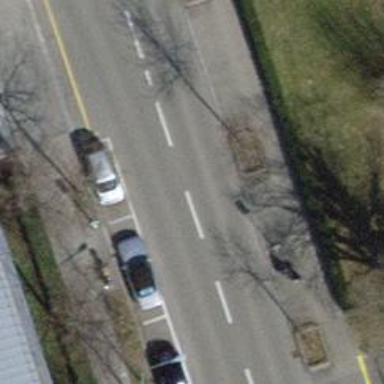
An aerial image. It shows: Avenue lined with trees.